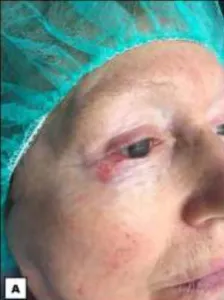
Right periocular zone prior to reconstruction. A: Preoperative photograph showing the basal cell carcinoma located laterally on the lower eyelid.
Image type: medical_photograph (other_medical_photograph)